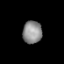
Tissue: prostate
Cell type: T cells
Senescence score: 0.3554
Nuclear area (px): 426
Mean DAPI intensity: 140.937